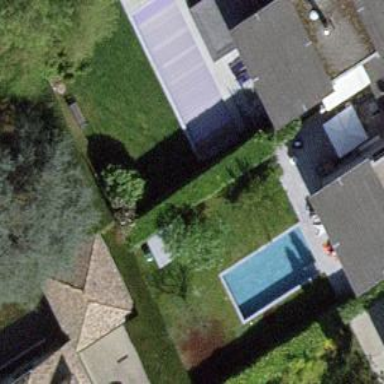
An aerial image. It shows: Swimming pool located in leisure land.